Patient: sex F, age 65
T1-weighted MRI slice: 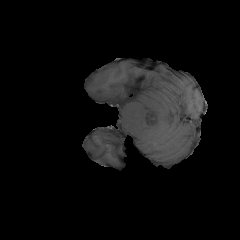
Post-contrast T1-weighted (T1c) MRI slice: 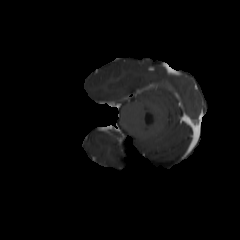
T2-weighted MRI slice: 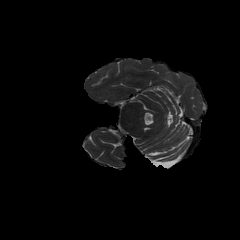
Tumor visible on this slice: no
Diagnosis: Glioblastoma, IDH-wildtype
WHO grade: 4